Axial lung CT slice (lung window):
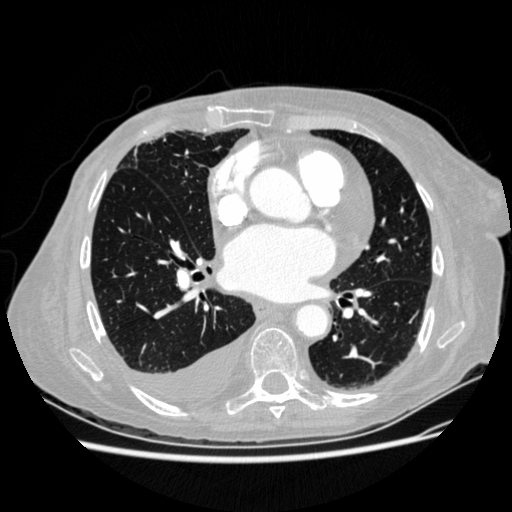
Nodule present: no